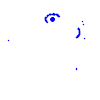
Particle: kaon